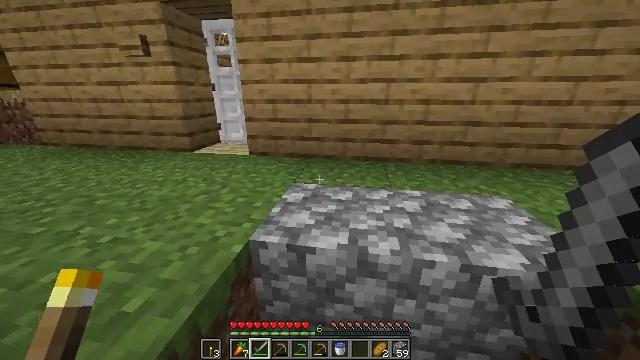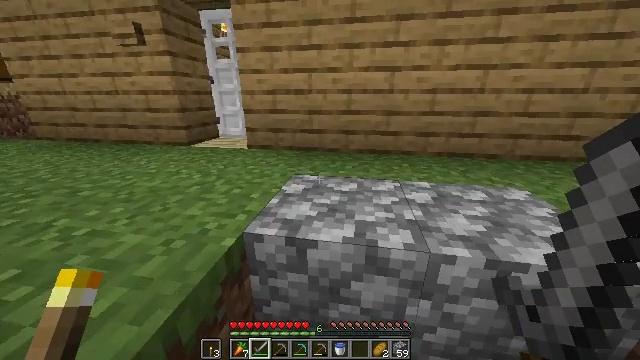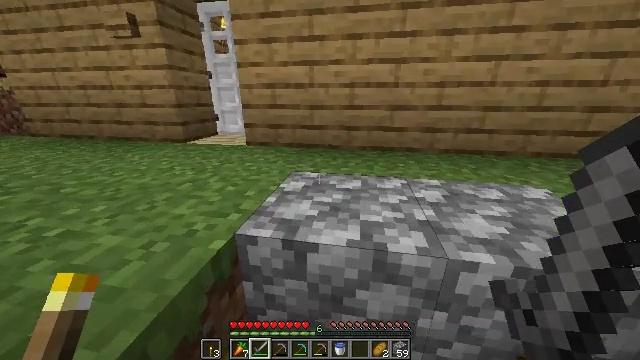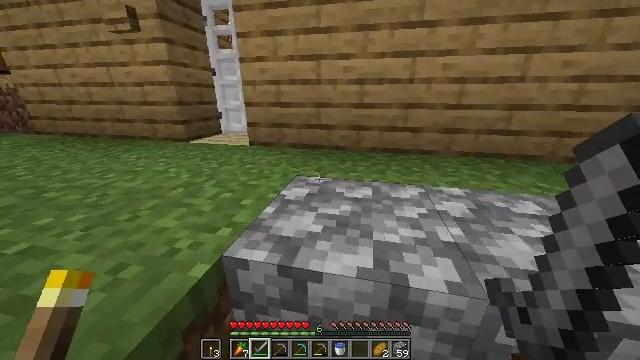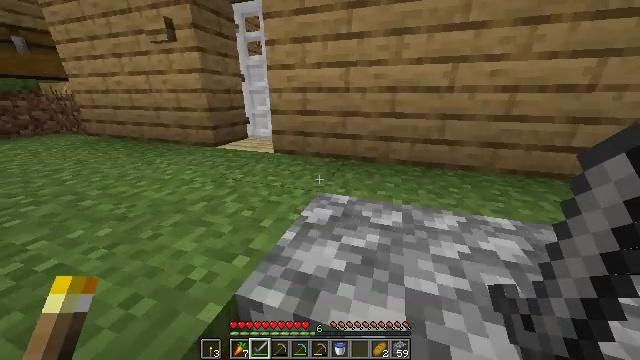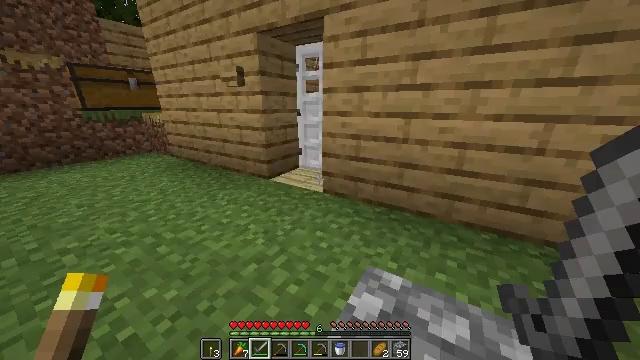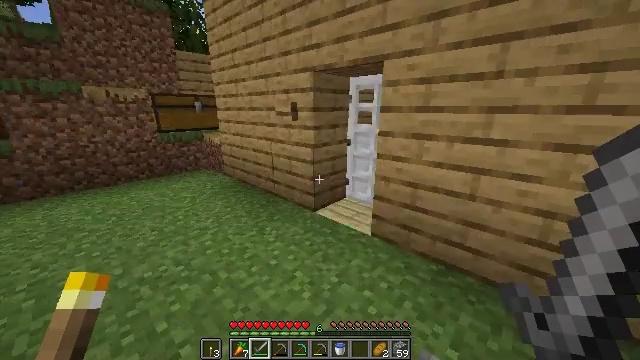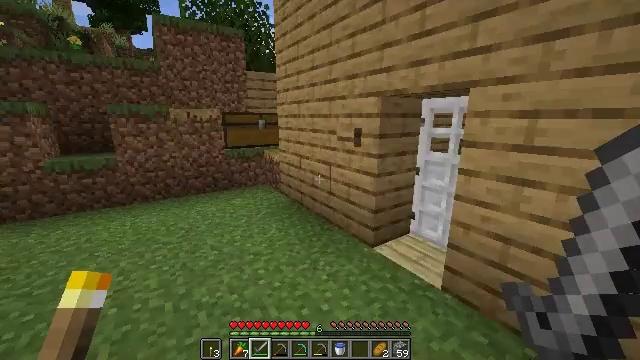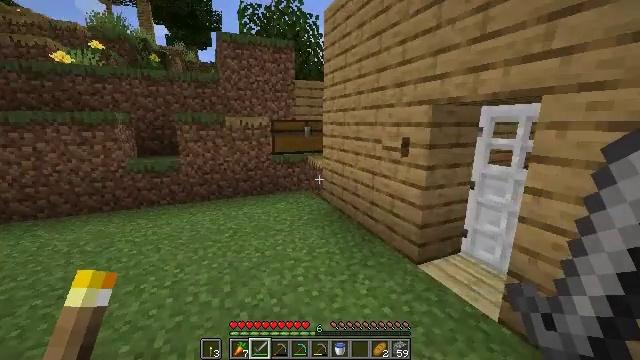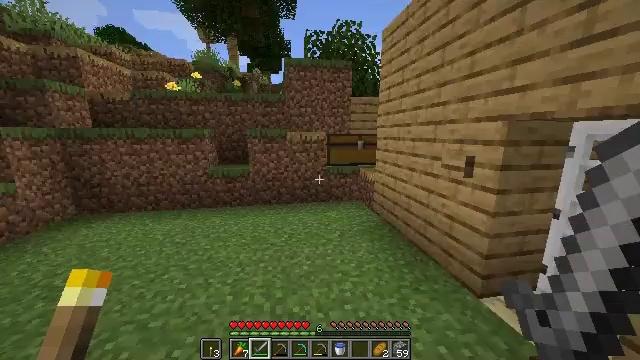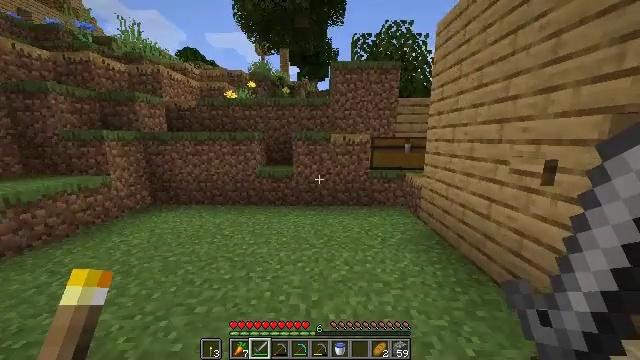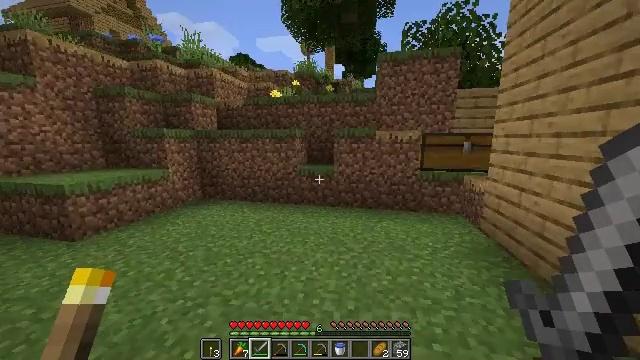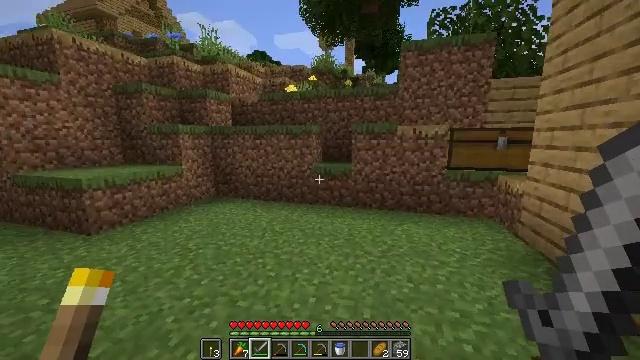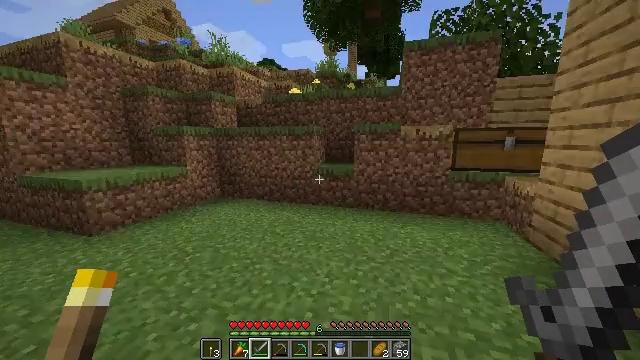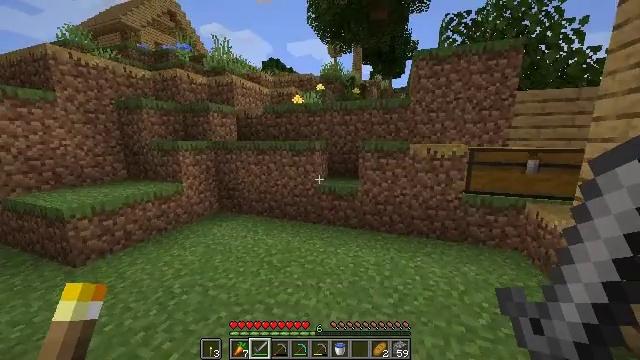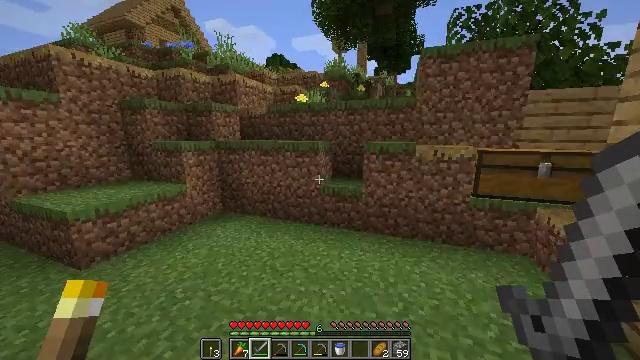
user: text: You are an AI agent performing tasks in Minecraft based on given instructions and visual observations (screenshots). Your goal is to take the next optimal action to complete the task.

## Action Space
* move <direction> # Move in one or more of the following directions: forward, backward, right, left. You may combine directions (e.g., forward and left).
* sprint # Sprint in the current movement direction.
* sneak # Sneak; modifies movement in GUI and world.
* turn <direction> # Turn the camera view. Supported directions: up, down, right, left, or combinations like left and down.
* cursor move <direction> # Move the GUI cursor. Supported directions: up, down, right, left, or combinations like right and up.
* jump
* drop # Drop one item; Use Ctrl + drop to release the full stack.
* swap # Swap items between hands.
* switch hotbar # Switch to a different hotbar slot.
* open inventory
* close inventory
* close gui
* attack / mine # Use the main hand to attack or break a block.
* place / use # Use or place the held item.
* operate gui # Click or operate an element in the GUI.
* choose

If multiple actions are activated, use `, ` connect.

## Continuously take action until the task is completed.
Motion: motion action
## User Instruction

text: Drop a bread.
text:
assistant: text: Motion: move forward, sprint, attack / mine, jump
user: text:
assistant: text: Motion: move forward, sprint, attack / mine, jump
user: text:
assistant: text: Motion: move forward, sprint, turn left, attack / mine, jump
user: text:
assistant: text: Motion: move forward, sprint, turn left, attack / mine, jump
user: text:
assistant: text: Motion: move forward, sprint, turn left and up, attack / mine, jump
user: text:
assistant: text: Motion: move forward, sprint, turn left and up, attack / mine, jump
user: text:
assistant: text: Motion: move forward, sprint, turn left and up, attack / mine, jump
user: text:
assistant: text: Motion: move forward, sprint, turn left and up, attack / mine, jump
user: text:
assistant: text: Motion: move forward, sprint, turn left and up, attack / mine, jump
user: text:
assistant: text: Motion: move forward, sprint, turn left and up, attack / mine, jump
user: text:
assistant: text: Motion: move forward, sprint, turn left, attack / mine, jump
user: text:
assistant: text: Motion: move forward, sprint, turn left, attack / mine, jump
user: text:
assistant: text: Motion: move forward, sprint, turn left, attack / mine, jump
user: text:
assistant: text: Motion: move forward, sprint, turn left, attack / mine, jump
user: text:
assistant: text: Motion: move forward, sprint, turn left and down, attack / mine, jump
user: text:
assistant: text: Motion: move forward, sprint, attack / mine, jump
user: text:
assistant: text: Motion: move forward, sprint, attack / mine, jump
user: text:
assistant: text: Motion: move forward, sprint, attack / mine
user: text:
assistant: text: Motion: move forward, sprint, attack / mine
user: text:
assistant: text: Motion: move forward, sprint, turn right and down, attack / mine
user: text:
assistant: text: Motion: move forward, sprint, turn right and down, attack / mine
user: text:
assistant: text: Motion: move forward, sprint, turn right and down, attack / mine
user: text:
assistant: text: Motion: move forward, sprint, turn right and down, attack / mine
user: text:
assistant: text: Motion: move forward, sprint, turn right and down, attack / mine
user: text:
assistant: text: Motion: move forward, sprint, turn right, attack / mine
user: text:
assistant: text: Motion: move forward, sprint, turn right and up, attack / mine
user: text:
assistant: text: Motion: move forward, sprint, turn right, attack / mine
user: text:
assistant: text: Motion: move forward, sprint, attack / mine
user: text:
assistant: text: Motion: move forward, sprint, attack / mine
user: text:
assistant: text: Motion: move forward, sprint, attack / mine